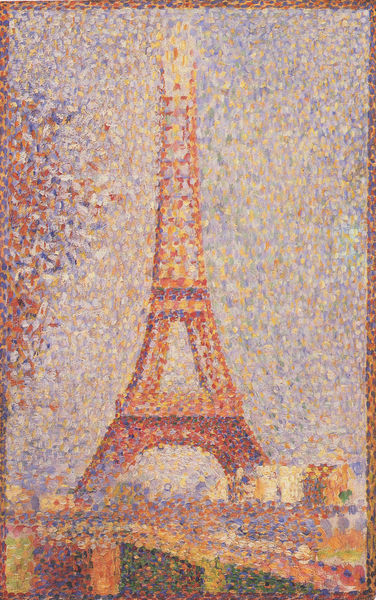
Titel: La Tour Eiffel
Künstler: Georges Pierre Seurat
Standort: San Francisco (California)
Institution: Fine Arts Museums of San Francisco
Schlagwörter: baum, blau, himmel, schatten, wasser, weiß, wolken, fluss, gelb, grün, impressionismus, landschaft, menschen, abend, braun, bunt, frankreich, grau, hell, licht, nacht, orange, paris, schwarz, haus, rot, malerei, architektur, rahmen, spitze, bild, öl, häuser, kalt, brücke, schlank, sonne, rosa, turm, beine, farbig, sommer, ansicht, bogen, moderne, pointilismus, warm, farben, modern, lila, tag, violett, eiffelturm, seine, unscharf, grossstadt, punkte, eisen, stockwerk, sterne, konturen, tupfen, senkrecht, konstruktion, flimmer, seurat, etagen, signac, himel, stockwerke, weltausstellung, streben, etage, la grande jatte, pointillismus, kontrakt, farbpunkte, pointismus, tour, wahrzeichen, hauptstadt, la tour eiffel, delaunay, orphismus, gewimmel, delauney, seurrat, nichts, optik, eiffel, eifelturm, warm kalt, ungemischt, tour eiffel, häsue, ingeneursarchitektur, kein schwarz, klassische modern, nur farben, runkte, tour eifel